Question: I have a ordered list (ol) of data in some predefined order. I need to add a new child node to the list when a button is clicked. The image shows the list data :
For example, when I click the "Add" button on the List 3, it should create and append a new child node "List 3.3" to the parent node. But if I click List 4 "Add" button, it should create a new child node "List 4.1".
The HTMl code is:
'''
<div class="dd" id="tree">
<ol class="list-tree dd3-list">
<li class="item-tree item-tree-inner" data-id="136"></li>
<li class="item-tree item-tree-inner" data-id="137"></li>
<li class="item-tree item-tree-inner" data-id="135">
<ol class="list-tree dd3-list">
<li class="item-tree item-tree-inner" data-id="138"></li>
<li class="item-tree item-tree-inner" data-id="86"></li>
</ol>
</li>
<li class="item-tree item-tree-inner" data-id="1"></li>
</ol>
</div>
'''
How can I accomplish this by using jQuery?
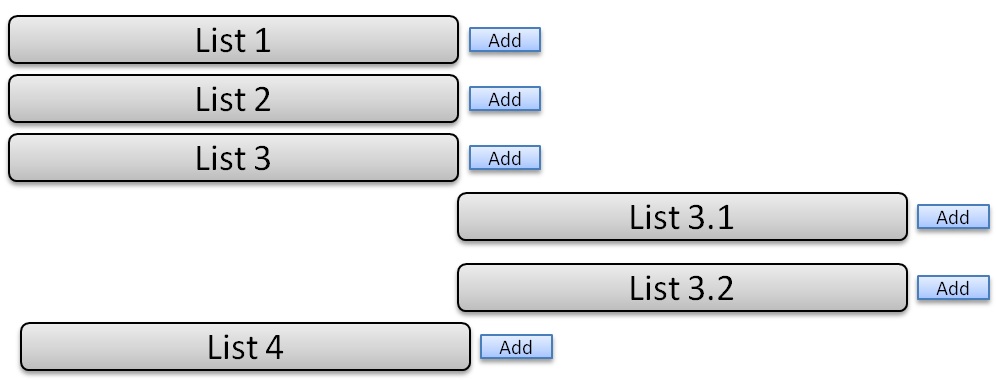
Answer: The function should be something along these lines:
'''
var handleAdd = function (event) {
var $this = $(this);
if ($this.children('ol').length > 0) {
$('<li></li>').appendTo($this.children('ol'));
} else {
$('<ol><li></li></ol>').appendTo($this);
}
event.stopPropagation();
};
$(document).on('click', 'li', handleAdd);
'''